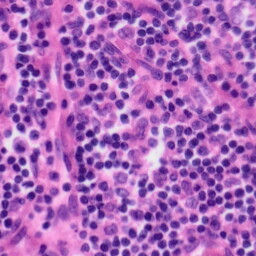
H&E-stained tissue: Tonsil